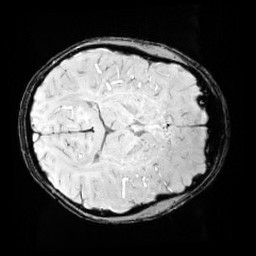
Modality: SWI
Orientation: axial
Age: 13
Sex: male
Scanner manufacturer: siemens
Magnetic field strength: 3 T
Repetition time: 0.027 s
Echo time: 0.02 s